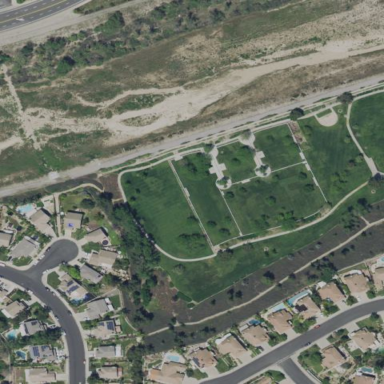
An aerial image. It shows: Dog park with grassy surface enclosed by fence.